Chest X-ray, PA view. Patient: 31 years old, sex F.
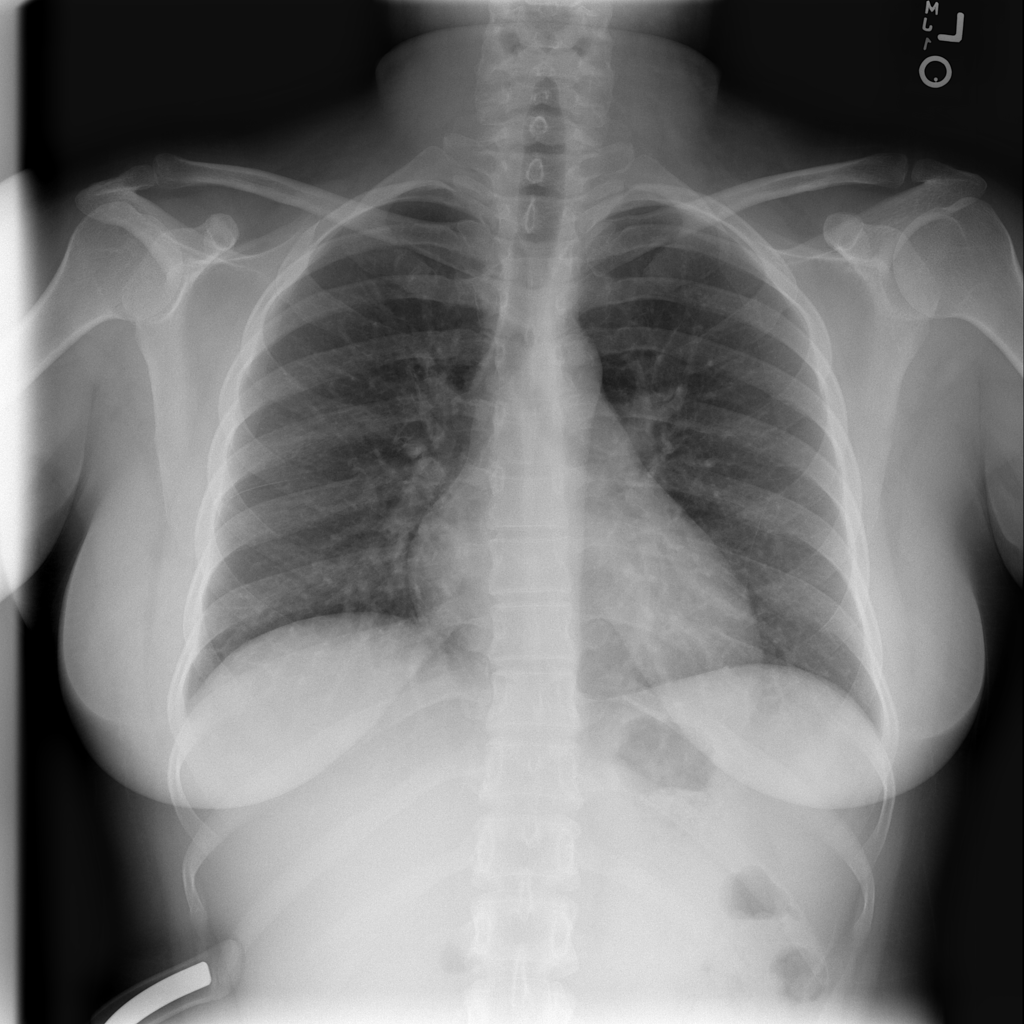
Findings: No Finding